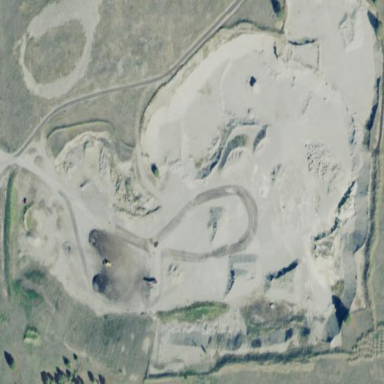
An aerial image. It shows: Gravel pit area.